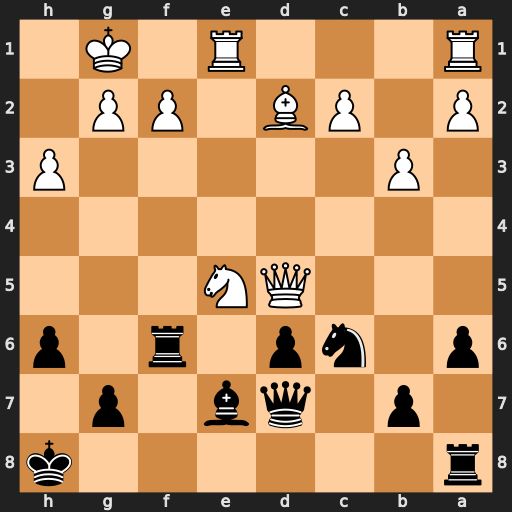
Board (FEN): r6k/1p1qb1p1/p1np1r1p/3QN3/8/1P5P/P1PB1PP1/R3R1K1
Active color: b
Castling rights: -
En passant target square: -
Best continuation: Qf5 Ng6+ Qxg6